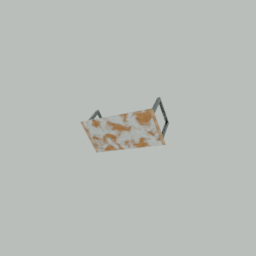
Label: furniture